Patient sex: F
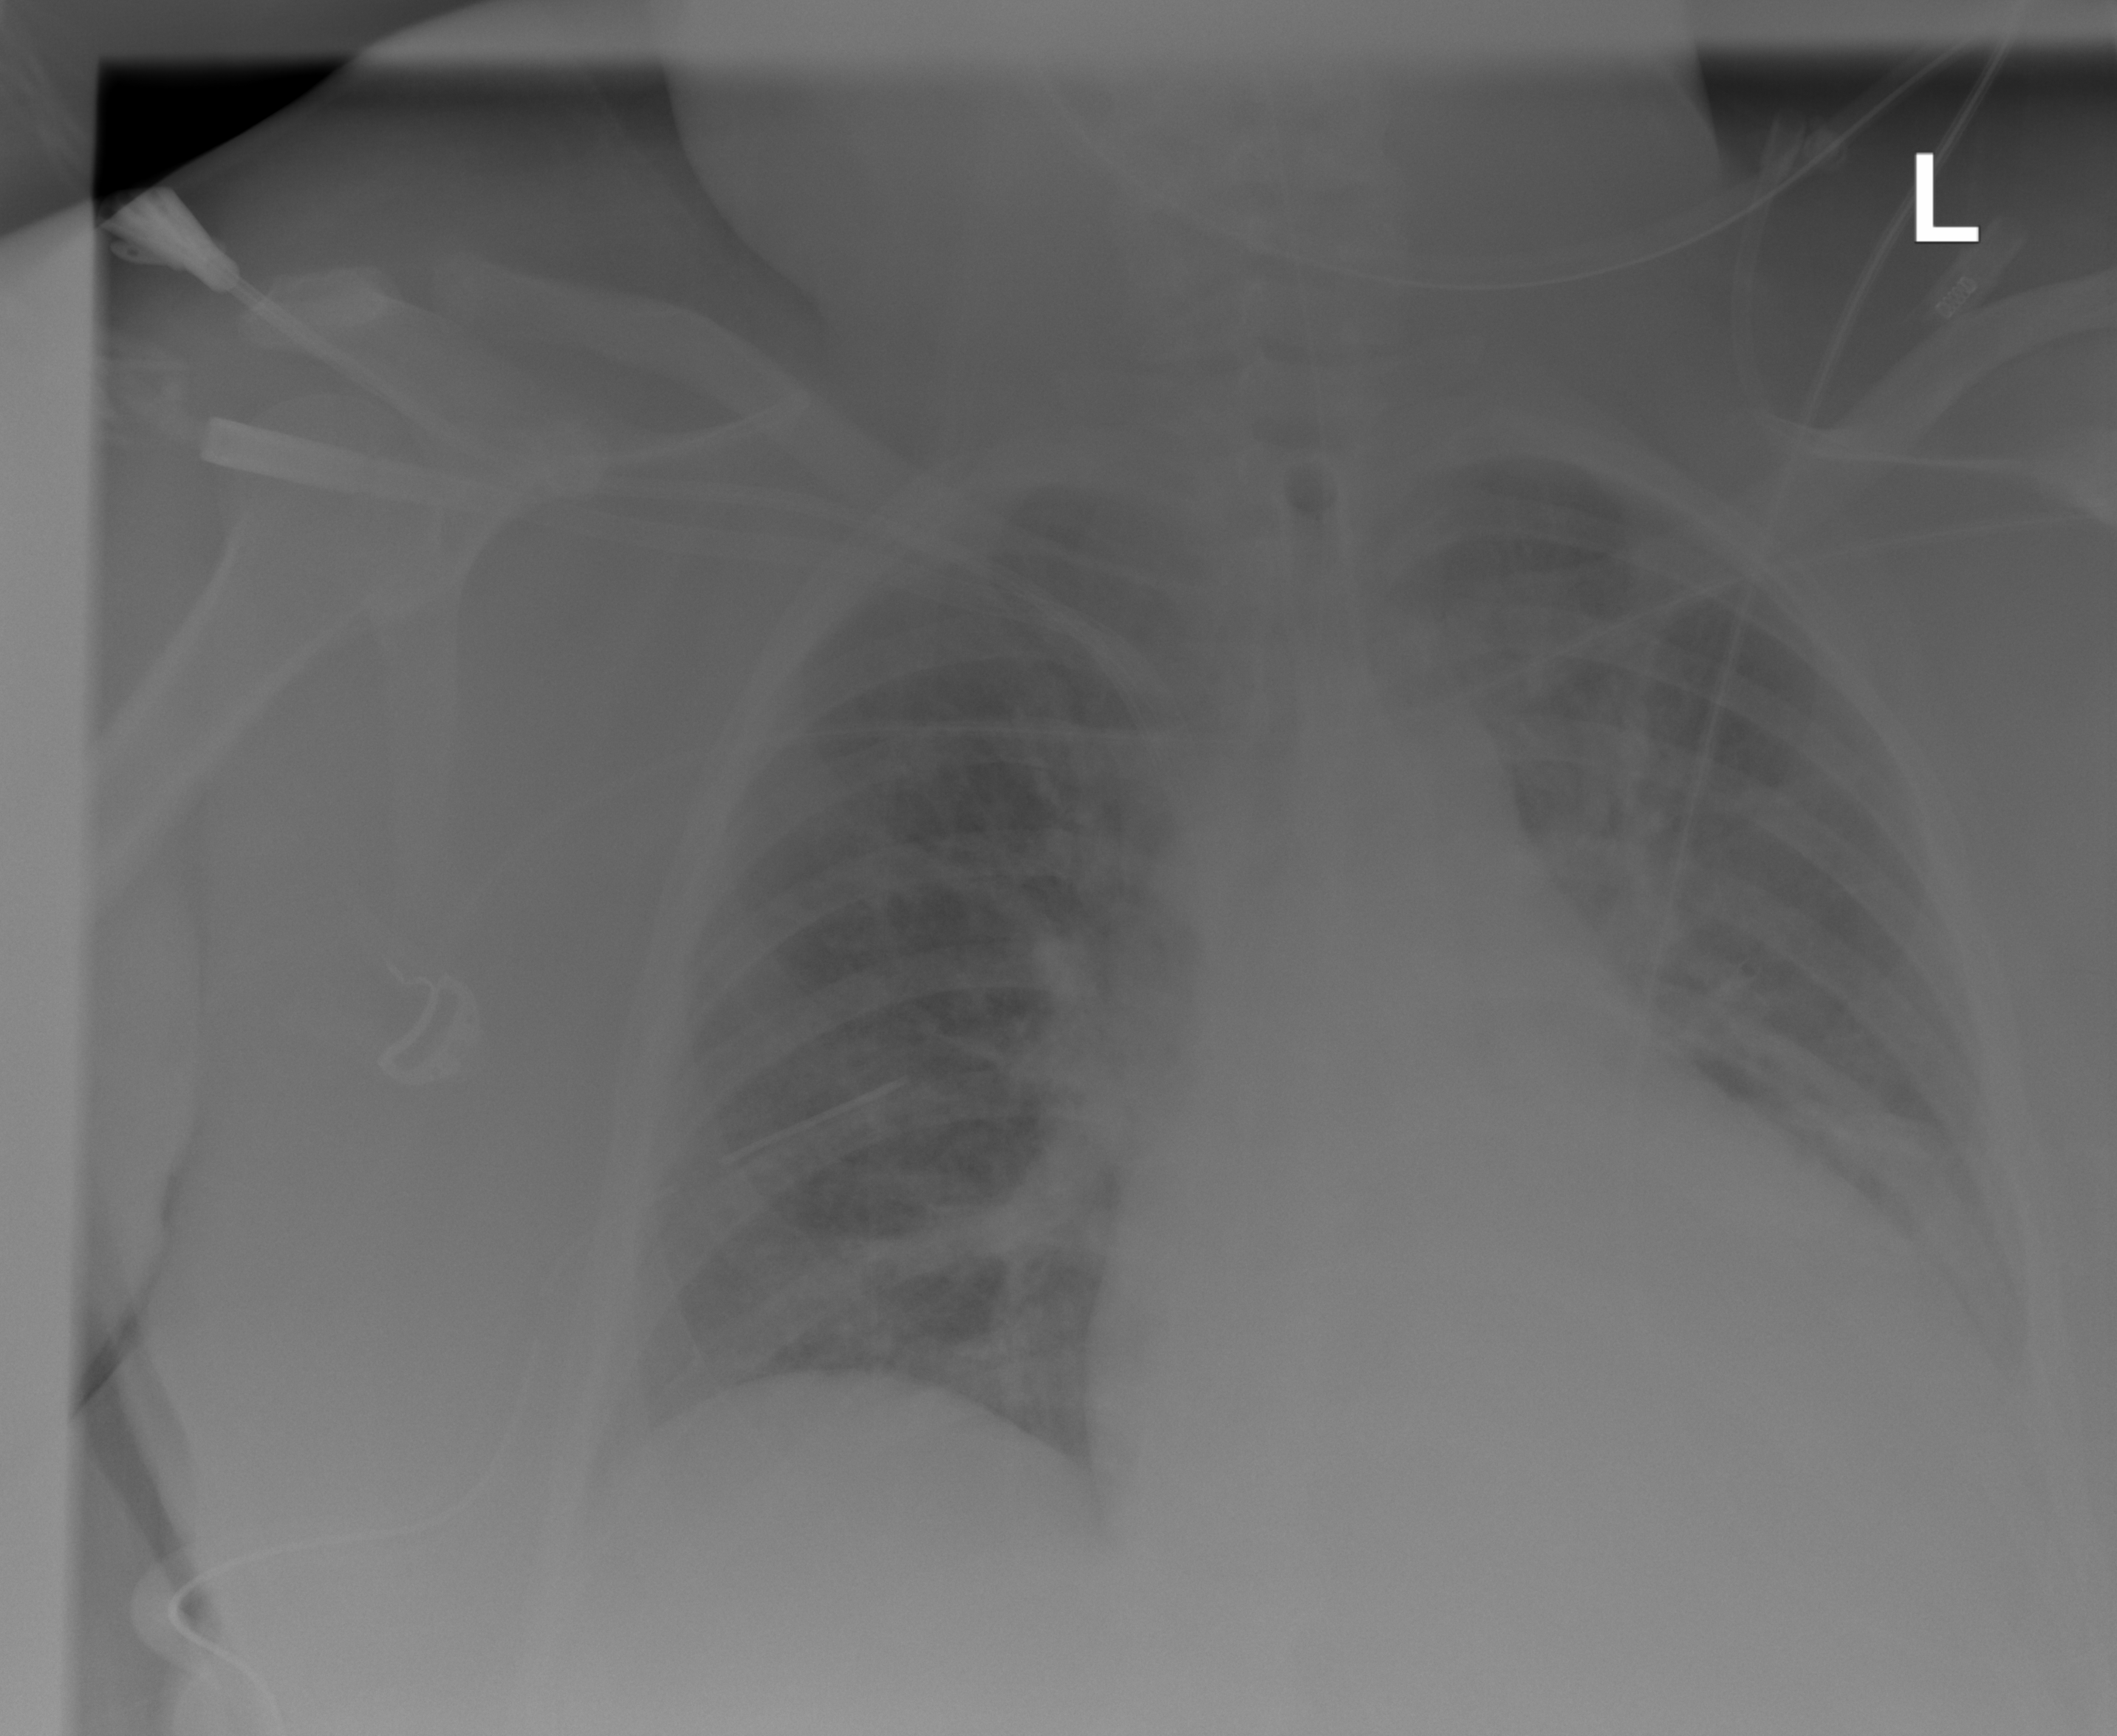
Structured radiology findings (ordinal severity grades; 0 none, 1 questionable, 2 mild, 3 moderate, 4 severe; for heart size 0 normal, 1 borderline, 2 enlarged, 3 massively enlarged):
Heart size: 2
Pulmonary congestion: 2
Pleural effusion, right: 0
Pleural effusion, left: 0
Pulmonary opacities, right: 0
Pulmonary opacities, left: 0
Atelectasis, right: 2
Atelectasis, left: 0